Field crop: maize
Growth stage: 2
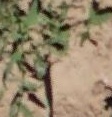
Species: atriplex